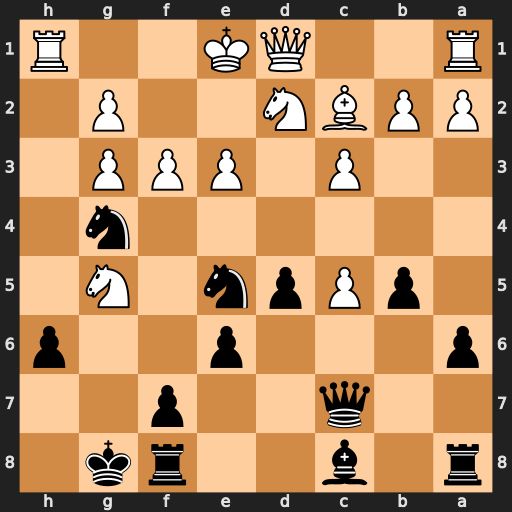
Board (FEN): r1b2rk1/2q2p2/p3p2p/1pPpn1N1/6n1/2P1PPP1/PPBN2P1/R2QK2R
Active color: b
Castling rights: KQ
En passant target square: -
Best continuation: Nxe3 Bh7+ Kg7